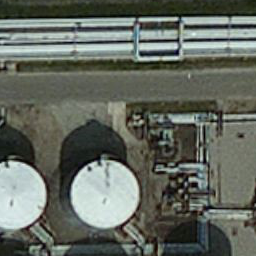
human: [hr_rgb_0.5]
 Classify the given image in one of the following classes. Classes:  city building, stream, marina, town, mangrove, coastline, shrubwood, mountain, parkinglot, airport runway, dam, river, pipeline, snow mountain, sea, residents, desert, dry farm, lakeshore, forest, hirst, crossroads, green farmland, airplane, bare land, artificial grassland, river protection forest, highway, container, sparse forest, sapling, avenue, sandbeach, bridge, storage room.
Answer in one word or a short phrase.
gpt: storage room